Question: I created a very simple project in QT creator, *.pro file is just following:
'''
HEADERS += inc.h
SOURCES += src.cpp
'''
Here is the source code:
'''
// 1.h
const int C = 1;
// 1.cpp
#include "1.h"
int main() {
return C;
}
'''
QT Creator successfully opens this "project", but cannot parse it. F2 does not work for C constant, 1.h header cannot be found.
Please look at the screenshot which describes the problem:

The most strange part is that exactly the same thing seems to work on my other machine with similar QT SDK 5.0 installation! Could you please advise where am I wrong?
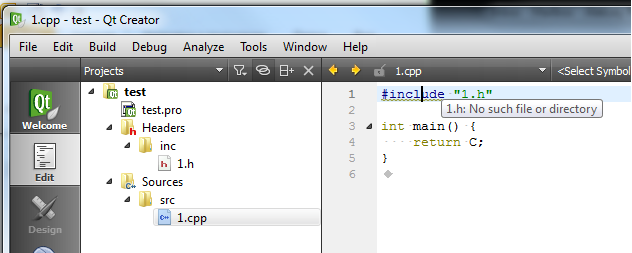
Answer: 'HEADERS' is supposed to list the header files of your own project, just like 'SOURCES' lists the source files.
If you want to include external header files, you should add their folders to 'INCLUDEPATH' instead:
'''
INCLUDEPATH += inc
'''
The following .pro file works perfectly in Qt Creator 2.5.0, Qt 4.6.1:
'''
QT += core
QT -= gui
TARGET = test
CONFIG += console
CONFIG -= app_bundle
TEMPLATE = app
SOURCES += src/1.cpp
INCLUDEPATH += inc
'''
Try that exact .pro file, give it 3 seconds to parse and tell me if it worked.